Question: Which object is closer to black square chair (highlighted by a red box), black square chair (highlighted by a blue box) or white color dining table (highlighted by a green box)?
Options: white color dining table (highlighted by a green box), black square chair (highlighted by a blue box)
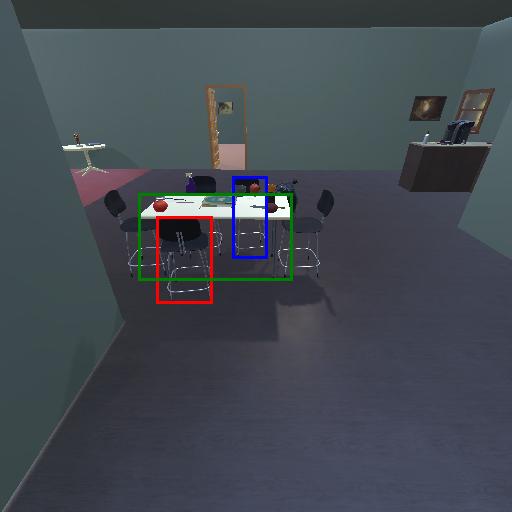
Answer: white color dining table (highlighted by a green box)